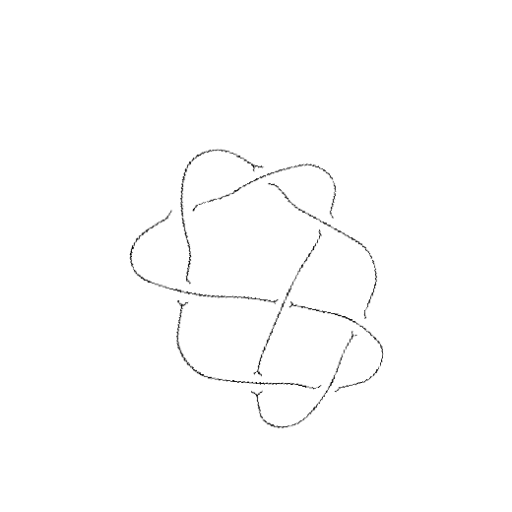
Crossing number: 8